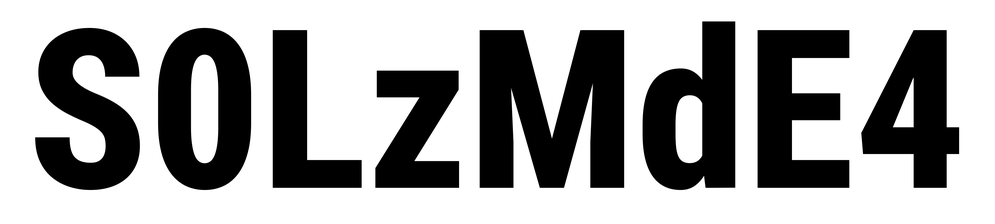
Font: Roboto_Condensed_ExtraBold